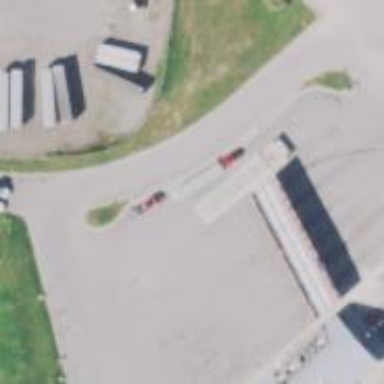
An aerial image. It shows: Weighbridge facility.